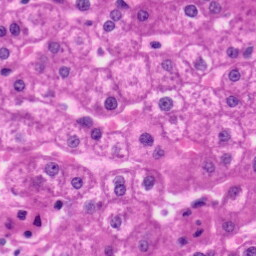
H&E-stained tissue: Liver